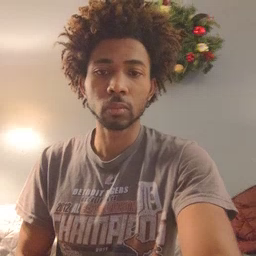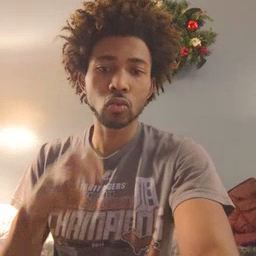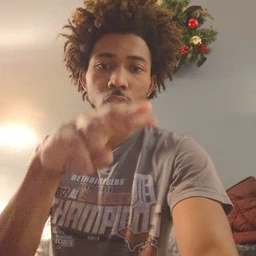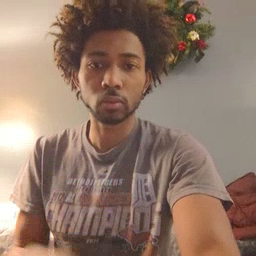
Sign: jump